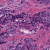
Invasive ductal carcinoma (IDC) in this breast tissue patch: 0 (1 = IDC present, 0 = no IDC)